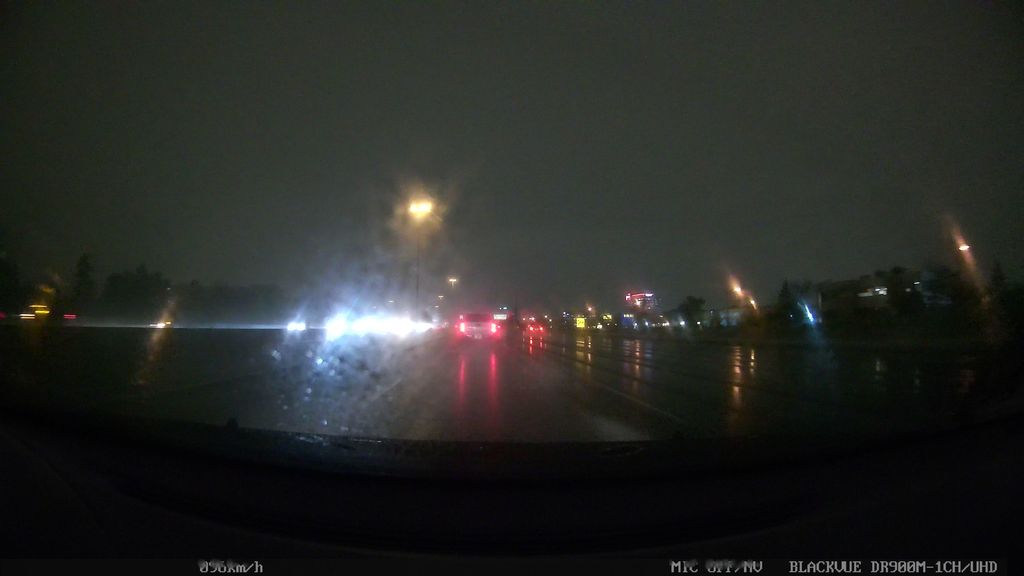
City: toronto